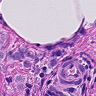
Metastatic tissue present: yes